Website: crate-barrel
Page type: customer-info-address
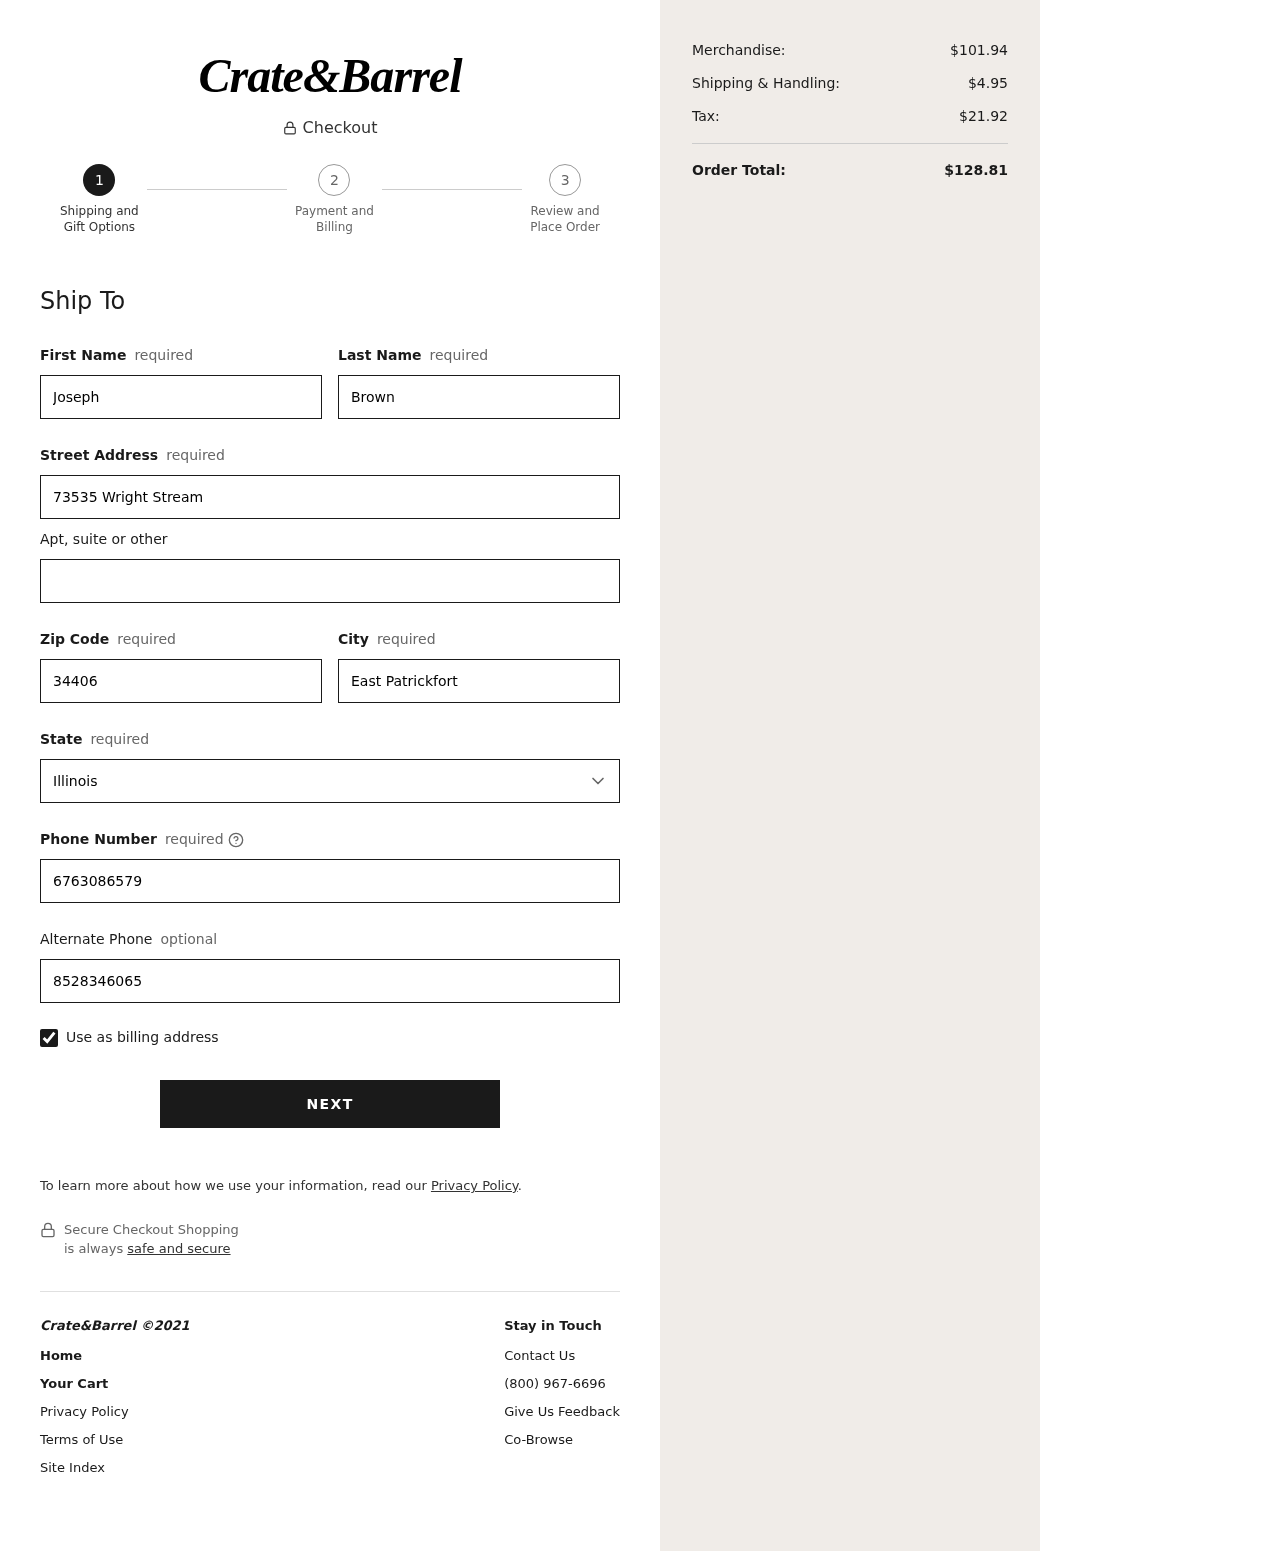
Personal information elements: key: PII_STATE
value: Illinois
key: PII_FIRSTNAME
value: Joseph
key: PII_LASTNAME
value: Brown
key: PII_STREET
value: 73535 Wright Stream
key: PII_POSTCODE
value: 34406
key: PII_CITY
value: East Patrickfort
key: PII_PHONE
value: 6763086579
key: PII_PHONE_ALT
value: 8528346065
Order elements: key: ORDER_SUBTOTAL
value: $101.94
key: ORDER_SHIPPING_COST
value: $4.95
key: ORDER_TAX
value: $21.92
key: ORDER_TOTAL
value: $128.81